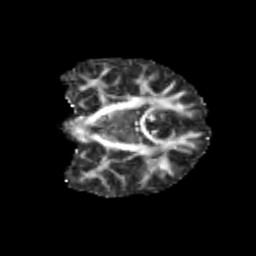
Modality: FA
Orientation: coronal
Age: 9
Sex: male
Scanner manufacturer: siemens
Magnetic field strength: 3 T
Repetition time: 3.8 s
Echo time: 0.07 s